【题型】选择题　【知识点】平面几何　【难度】hard
中国文化中的太极八卦图蕴含了现代哲学中的矛盾对立统一规律，如图 1 是八卦模型图，其平面图形记为图 2 中的正八边形 \(ABCDEFGH\)，其中 \(OA=1\)，若点 \(P\) 是其内部任意一点，则 \(\overrightarrow{OA}\cdot\overrightarrow{AP}+\overrightarrow{OF}\cdot\overrightarrow{AP}\) 的取值范围是（ ）

\noindent
A. \((-\sqrt{2},\sqrt{2}+1)\) \quad
B. \((-\sqrt{2},2)\) \quad
C. \((-1,\sqrt{2}-1)\) \quad
D. \((-1,\sqrt{2}+1)\)
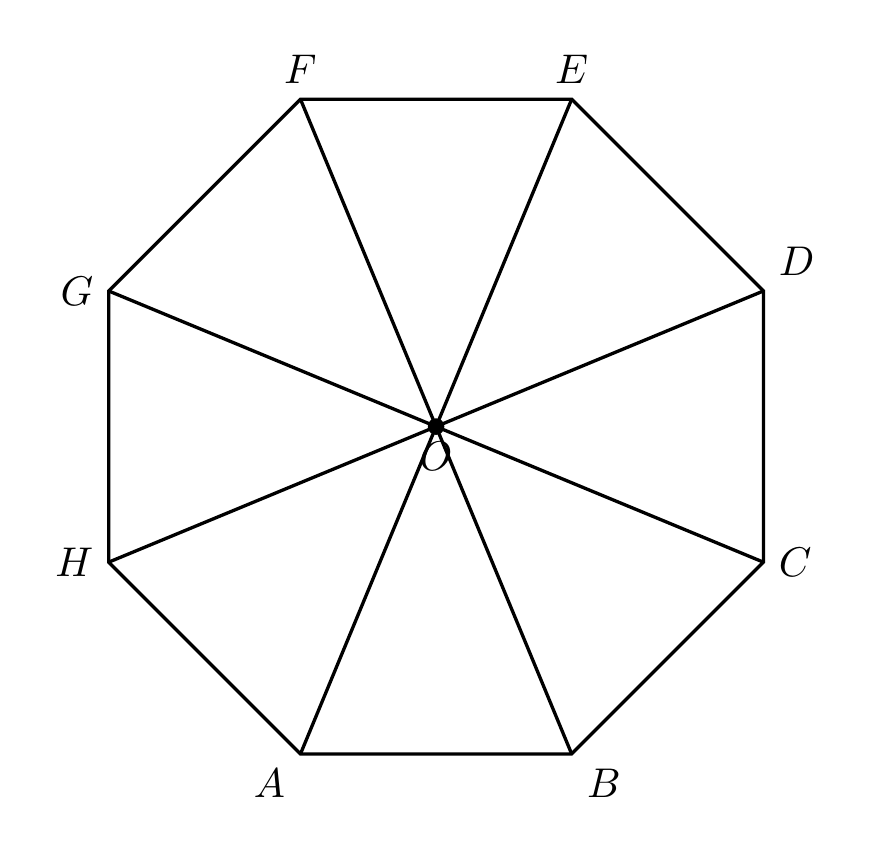
【解答】
\noindent
【答案】\(\boldsymbol{C}\)

\noindent
【分析】先根据向量模长可得 \(|AB|=\sqrt{2-\sqrt{2}}\)，\(O\) 到 \(AB\) 的距离 \(d=\frac{\sqrt{2+\sqrt{2}}}{2}\)，再根据平面向量数量积的运算，结合平面向量数量积的几何意义求解即可。

\noindent
【详解】由八卦图的对称性可得 \(\angle AOB = \frac{2\pi}{8} = \frac{\pi}{4}\)，
故
\[
|AB| = |\overrightarrow{OA} - \overrightarrow{OB}| = \sqrt{(\overrightarrow{OA} - \overrightarrow{OB})^2} = \sqrt{\overrightarrow{OA}^2 + \overrightarrow{OB}^2 - 2\overrightarrow{OA}\cdot\overrightarrow{OB}},
\]
\[
|AB| = \sqrt{2 - 2\cos\frac{\pi}{4}} = \sqrt{2 - \sqrt{2}}.
\]

\noindent
设 \(O\) 到 \(AB\) 的距离为 \(d\)，则 \(S_{\triangle OAB} = \frac{1}{2}|OA||OB|\sin\frac{\pi}{4} = \frac{1}{2}|AB|d\)，
解得
\[
d = \frac{\sqrt{2}}{2\sqrt{2-\sqrt{2}}} = \frac{\sqrt{2}\sqrt{2+\sqrt{2}}}{2\sqrt{2-\sqrt{2}}\sqrt{2+\sqrt{2}}} = \frac{\sqrt{2+\sqrt{2}}}{2}.
\]

\noindent
又
\[
\overrightarrow{OA}\cdot\overrightarrow{AP} + \overrightarrow{OF}\cdot\overrightarrow{AP} = \overrightarrow{OA}\cdot\overrightarrow{AP} + \overrightarrow{BO}\cdot\overrightarrow{AP} = (\overrightarrow{OA} + \overrightarrow{BO})\cdot\overrightarrow{AP} = \overrightarrow{BA}\cdot\overrightarrow{AP}
\]
\[
= |\overrightarrow{BA}|\cdot|\overrightarrow{AP}|\times(-\cos\angle PAB).
\]

\noindent
又 \(|\overrightarrow{AP}|\times(-\cos\angle PAB)\) 即 \(\overrightarrow{AP}\) 在 \(\overrightarrow{BA}\) 上的投影，
其最大值为 \(d - \frac{|AB|}{2} = \frac{\sqrt{2+\sqrt{2}}}{2} - \frac{\sqrt{2-\sqrt{2}}}{2}\)，
最小值为 \(-d - \frac{|AB|}{2} = -\frac{\sqrt{2+\sqrt{2}}}{2} - \frac{\sqrt{2-\sqrt{2}}}{2}\)。

\noindent
故
\[
-\sqrt{2-\sqrt{2}}\left(\frac{\sqrt{2+\sqrt{2}}}{2} + \frac{\sqrt{2-\sqrt{2}}}{2}\right) \leq \overrightarrow{BA}\cdot\overrightarrow{AP} \leq \sqrt{2-\sqrt{2}}\left(\frac{\sqrt{2+\sqrt{2}}}{2} - \frac{\sqrt{2-\sqrt{2}}}{2}\right),
\]
即
\[
-1 \leq \overrightarrow{BA}\cdot\overrightarrow{AP} \leq \sqrt{2}-1.
\]

\noindent
故选：\(\boldsymbol{C}\)